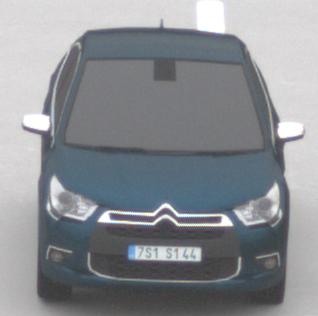
Make: Citroen
Model: DS 4 VTi 120
Detailed model: DS 4
Model produced from: 2011/05
Model produced until: 2015/01
Doors: 5
Color: blue
Road condition: dry road
Daytime: midday
Contrast: low contrast